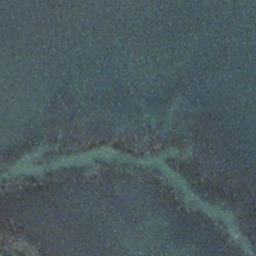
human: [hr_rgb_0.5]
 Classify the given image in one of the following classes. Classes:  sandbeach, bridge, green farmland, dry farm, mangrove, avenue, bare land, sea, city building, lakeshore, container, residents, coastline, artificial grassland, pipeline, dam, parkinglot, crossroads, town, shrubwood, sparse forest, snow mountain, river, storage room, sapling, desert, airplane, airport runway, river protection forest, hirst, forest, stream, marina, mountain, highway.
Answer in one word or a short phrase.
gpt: stream